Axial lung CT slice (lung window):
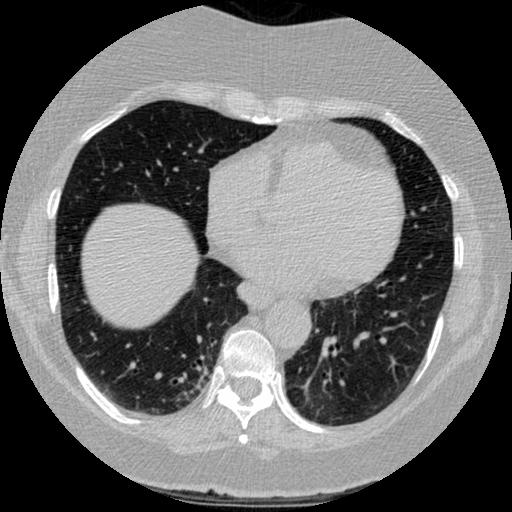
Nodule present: no